I will show an image sequence of human cooking. I have annotated the images with numbered circles. Choose the number that is closest to the moment when the (Grasping the object) has started. You are a five-time world champion in this game. Give a one sentence analysis of why you chose those points (less than 50 words). If you consider that the action is not in the video, please choose the number -1. Provide your answer at the end in a json file of this format: {"points": []}
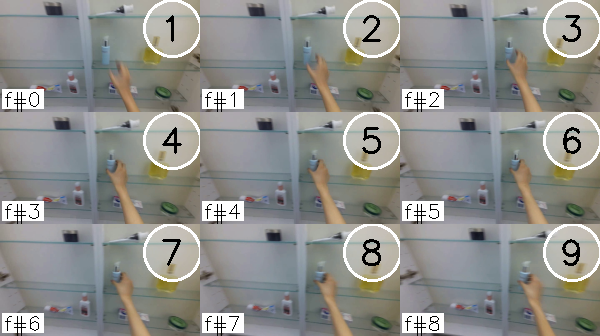
Frame 5 shows the clearest moment of hand-object contact.
{"points": [5]}